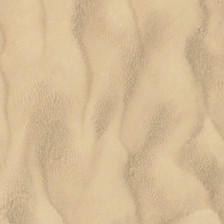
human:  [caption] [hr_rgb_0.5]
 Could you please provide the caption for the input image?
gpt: it is a piece of yellow desert .

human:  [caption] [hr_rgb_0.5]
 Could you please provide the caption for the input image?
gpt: it is a piece of yellow desert .

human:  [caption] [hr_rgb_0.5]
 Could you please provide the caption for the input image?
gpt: it is a piece of yellow desert .

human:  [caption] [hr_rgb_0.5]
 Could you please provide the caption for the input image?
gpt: it is a piece of yellow desert .

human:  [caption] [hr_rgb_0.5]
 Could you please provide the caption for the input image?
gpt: it is a piece of yellow desert .